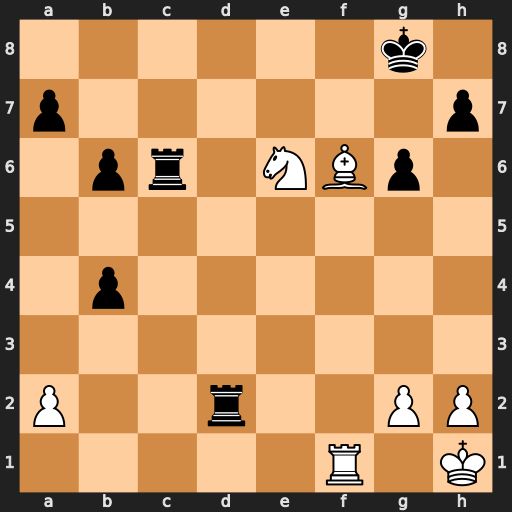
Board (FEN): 6k1/p6p/1pr1NBp1/8/1p6/8/P2r2PP/5R1K
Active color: w
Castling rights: -
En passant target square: -
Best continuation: Bg5 Rd1 Rxd1